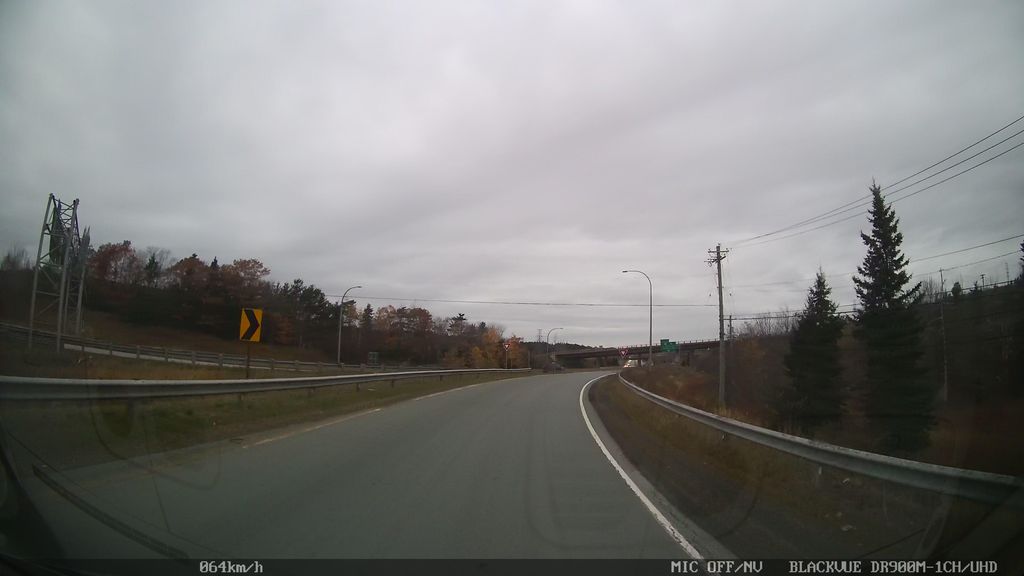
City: halifax